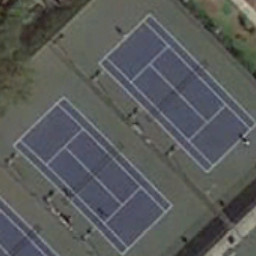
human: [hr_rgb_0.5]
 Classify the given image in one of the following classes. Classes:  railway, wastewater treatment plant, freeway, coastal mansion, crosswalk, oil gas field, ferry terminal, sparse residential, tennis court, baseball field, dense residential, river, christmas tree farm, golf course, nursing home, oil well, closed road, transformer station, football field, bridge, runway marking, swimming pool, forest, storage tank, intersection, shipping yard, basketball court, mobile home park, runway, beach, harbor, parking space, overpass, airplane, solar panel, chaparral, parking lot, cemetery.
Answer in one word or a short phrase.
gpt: tennis court